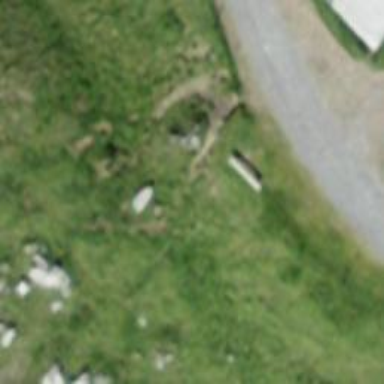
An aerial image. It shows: Brown bench in the vicinity.